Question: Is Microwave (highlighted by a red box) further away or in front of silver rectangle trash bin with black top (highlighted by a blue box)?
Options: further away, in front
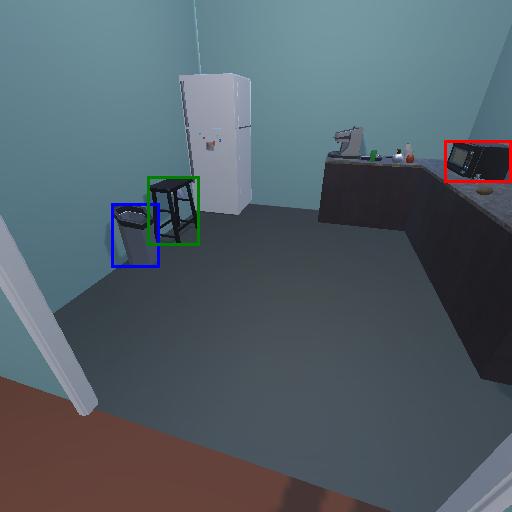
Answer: further away